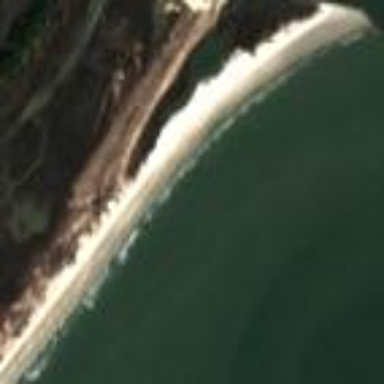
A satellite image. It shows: Scenic beach with natural beauty.